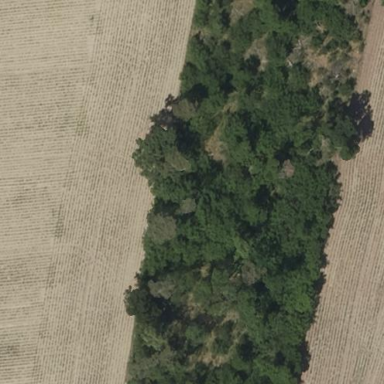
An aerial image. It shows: Forest area.